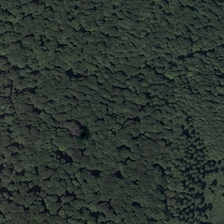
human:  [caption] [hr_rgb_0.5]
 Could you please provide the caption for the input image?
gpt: many green trees form a piece of crowded forest .

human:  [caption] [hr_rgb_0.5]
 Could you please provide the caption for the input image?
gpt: many green trees form a piece of crowded forest .

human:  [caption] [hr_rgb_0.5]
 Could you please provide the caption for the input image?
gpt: many green trees form a piece of crowded forest .

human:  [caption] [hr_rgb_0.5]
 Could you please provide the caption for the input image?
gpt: many green trees form a piece of crowded forest .

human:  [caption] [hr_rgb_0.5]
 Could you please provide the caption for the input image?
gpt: many green trees form a piece of crowded forest .